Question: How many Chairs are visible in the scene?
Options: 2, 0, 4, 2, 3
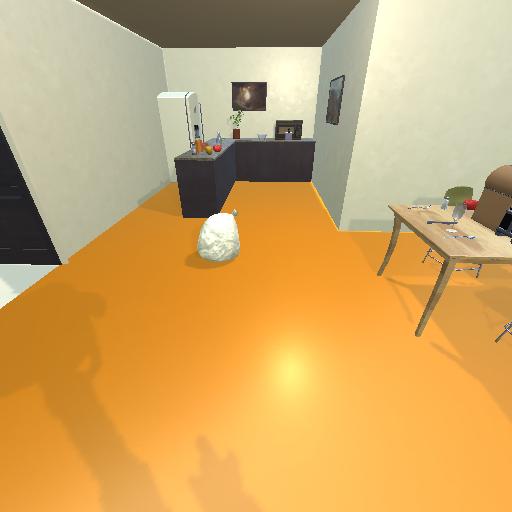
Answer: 2